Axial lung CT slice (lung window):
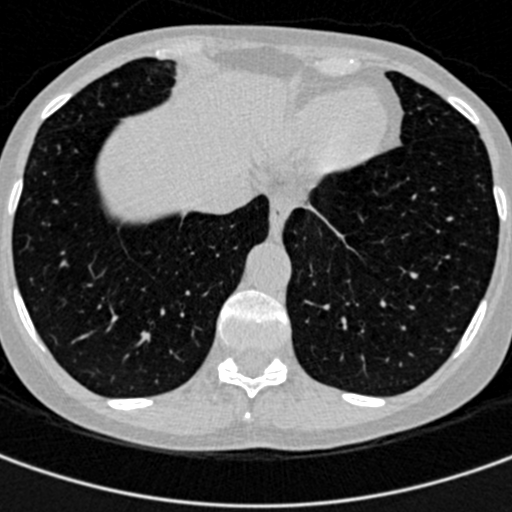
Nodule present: no